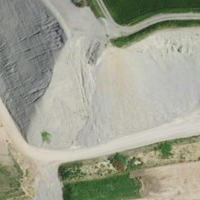
EUNIS habitat code: 25
Species observed at this site:
Centaurea scabiosa